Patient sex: F
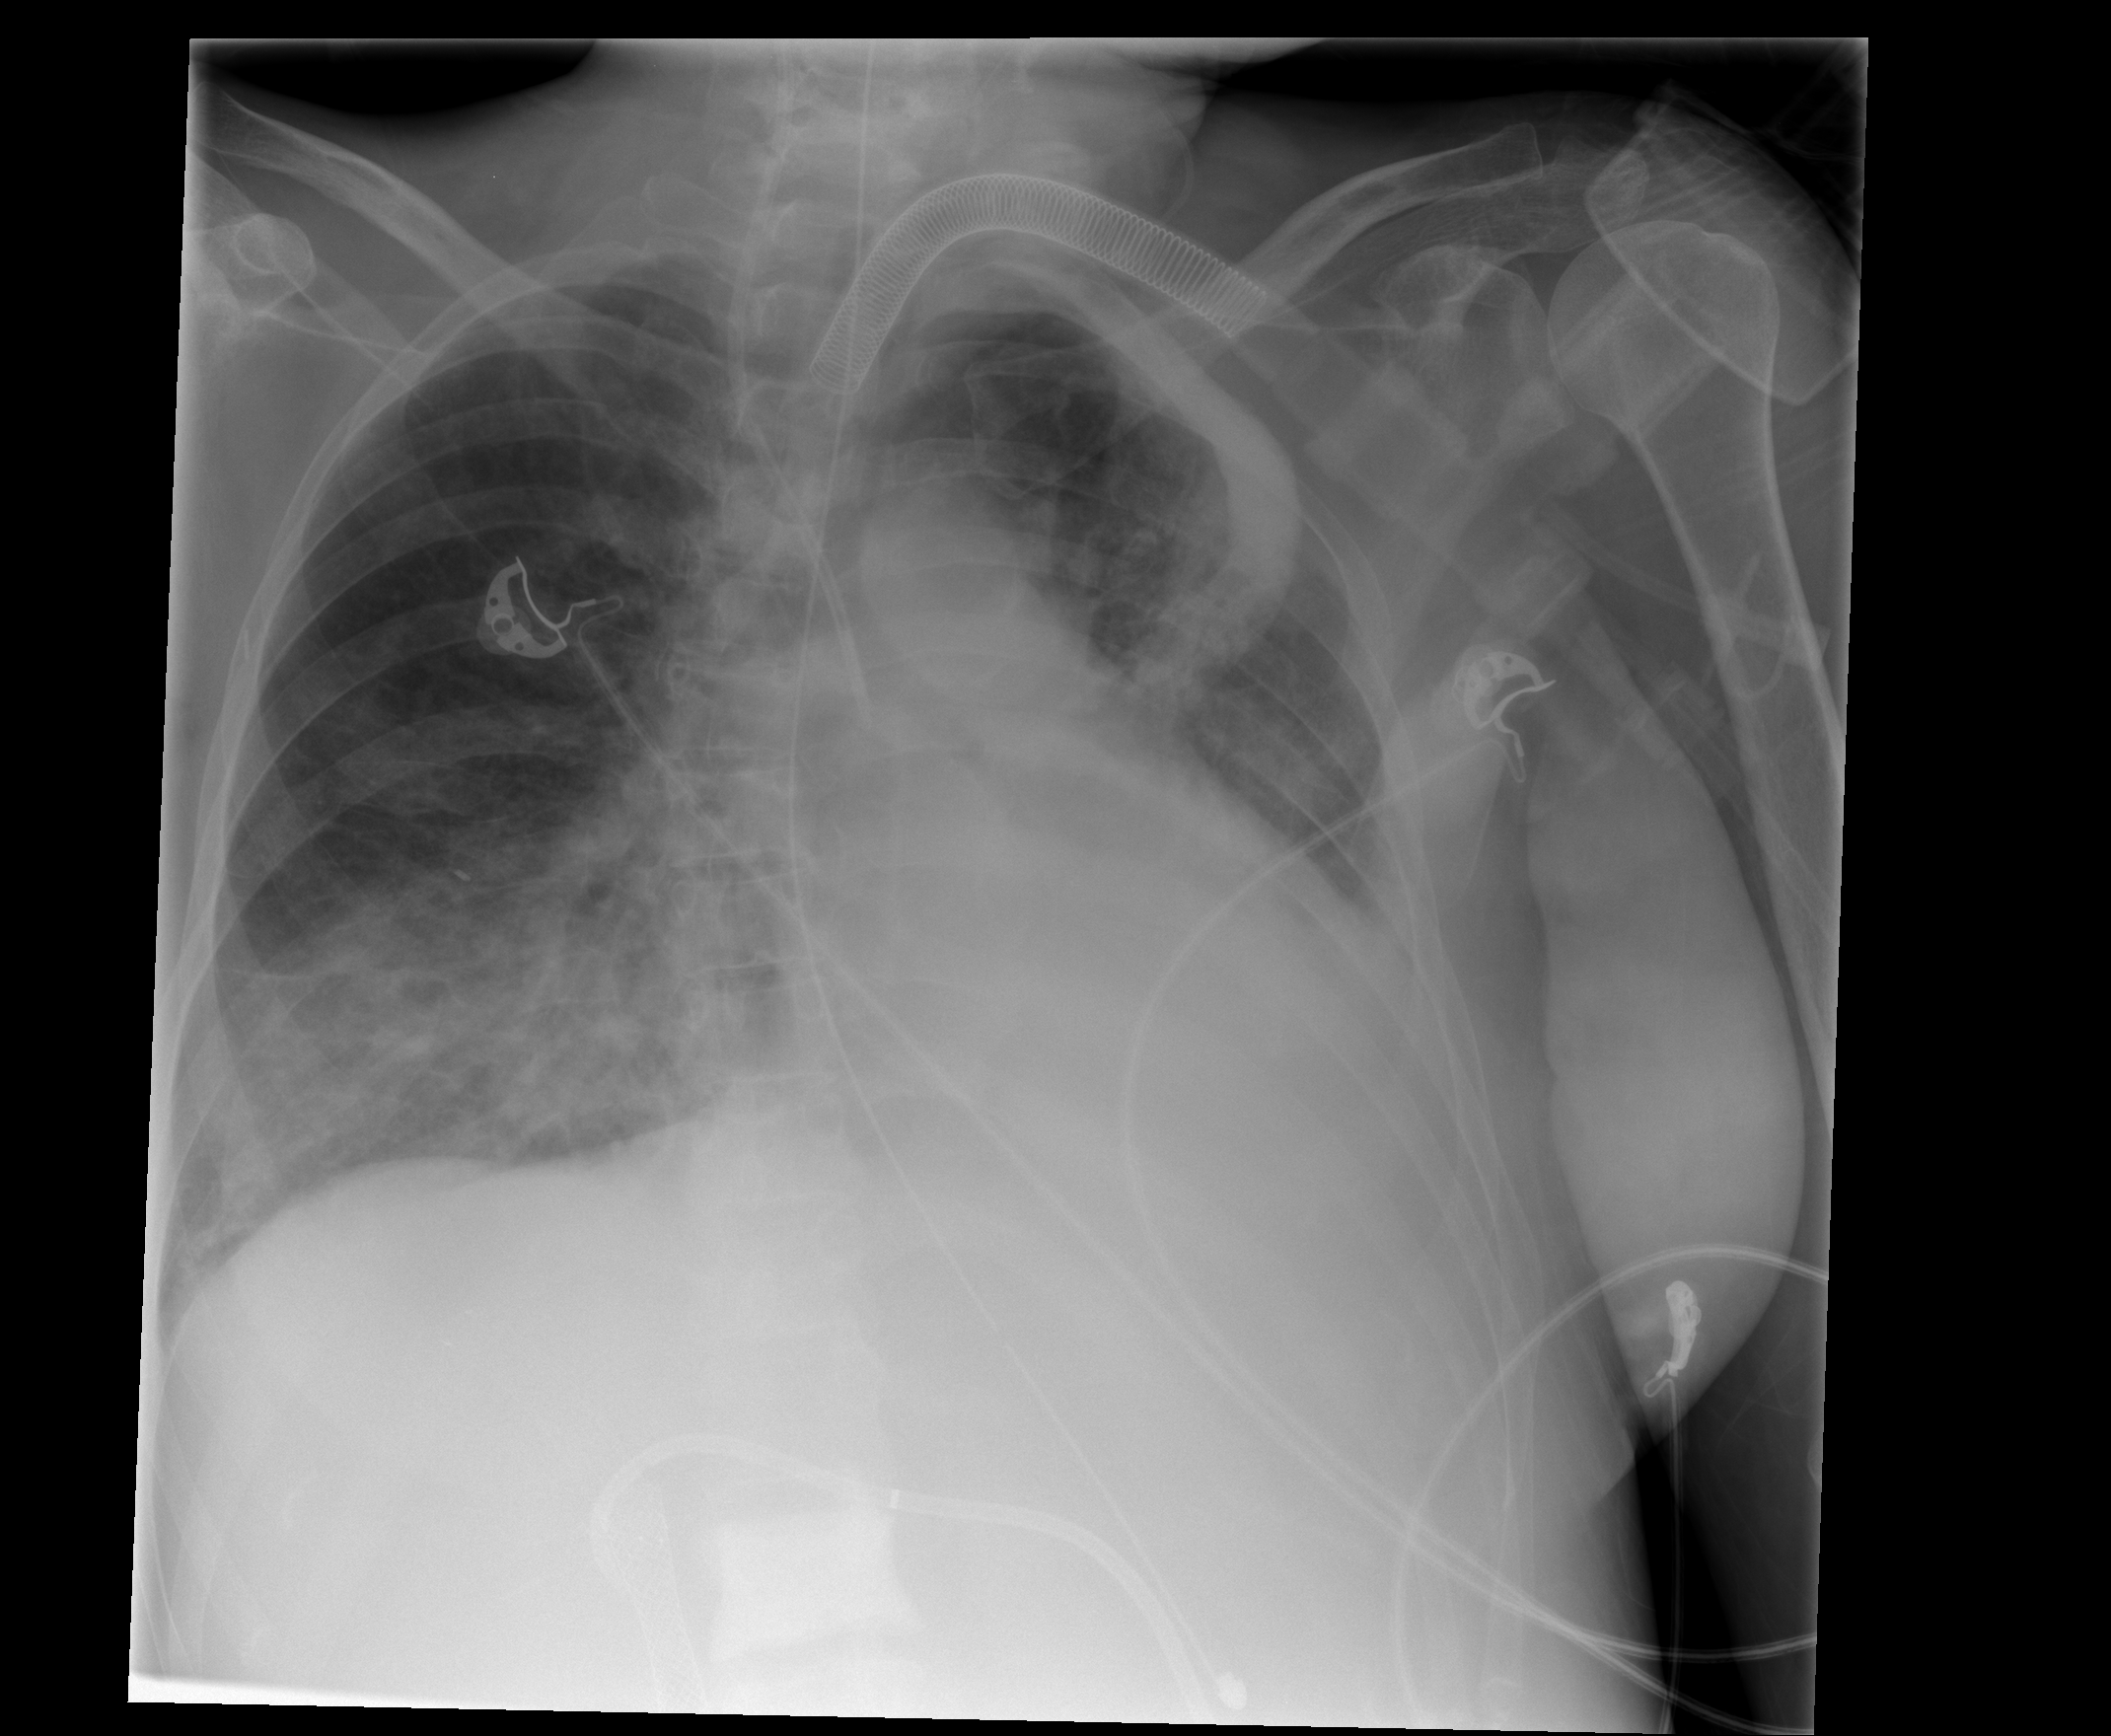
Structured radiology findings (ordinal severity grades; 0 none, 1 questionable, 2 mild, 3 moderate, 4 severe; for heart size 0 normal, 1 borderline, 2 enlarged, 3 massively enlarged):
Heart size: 0
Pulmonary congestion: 0
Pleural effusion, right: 0
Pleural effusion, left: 0
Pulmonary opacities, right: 2
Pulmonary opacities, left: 2
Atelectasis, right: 2
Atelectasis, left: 2